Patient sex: M
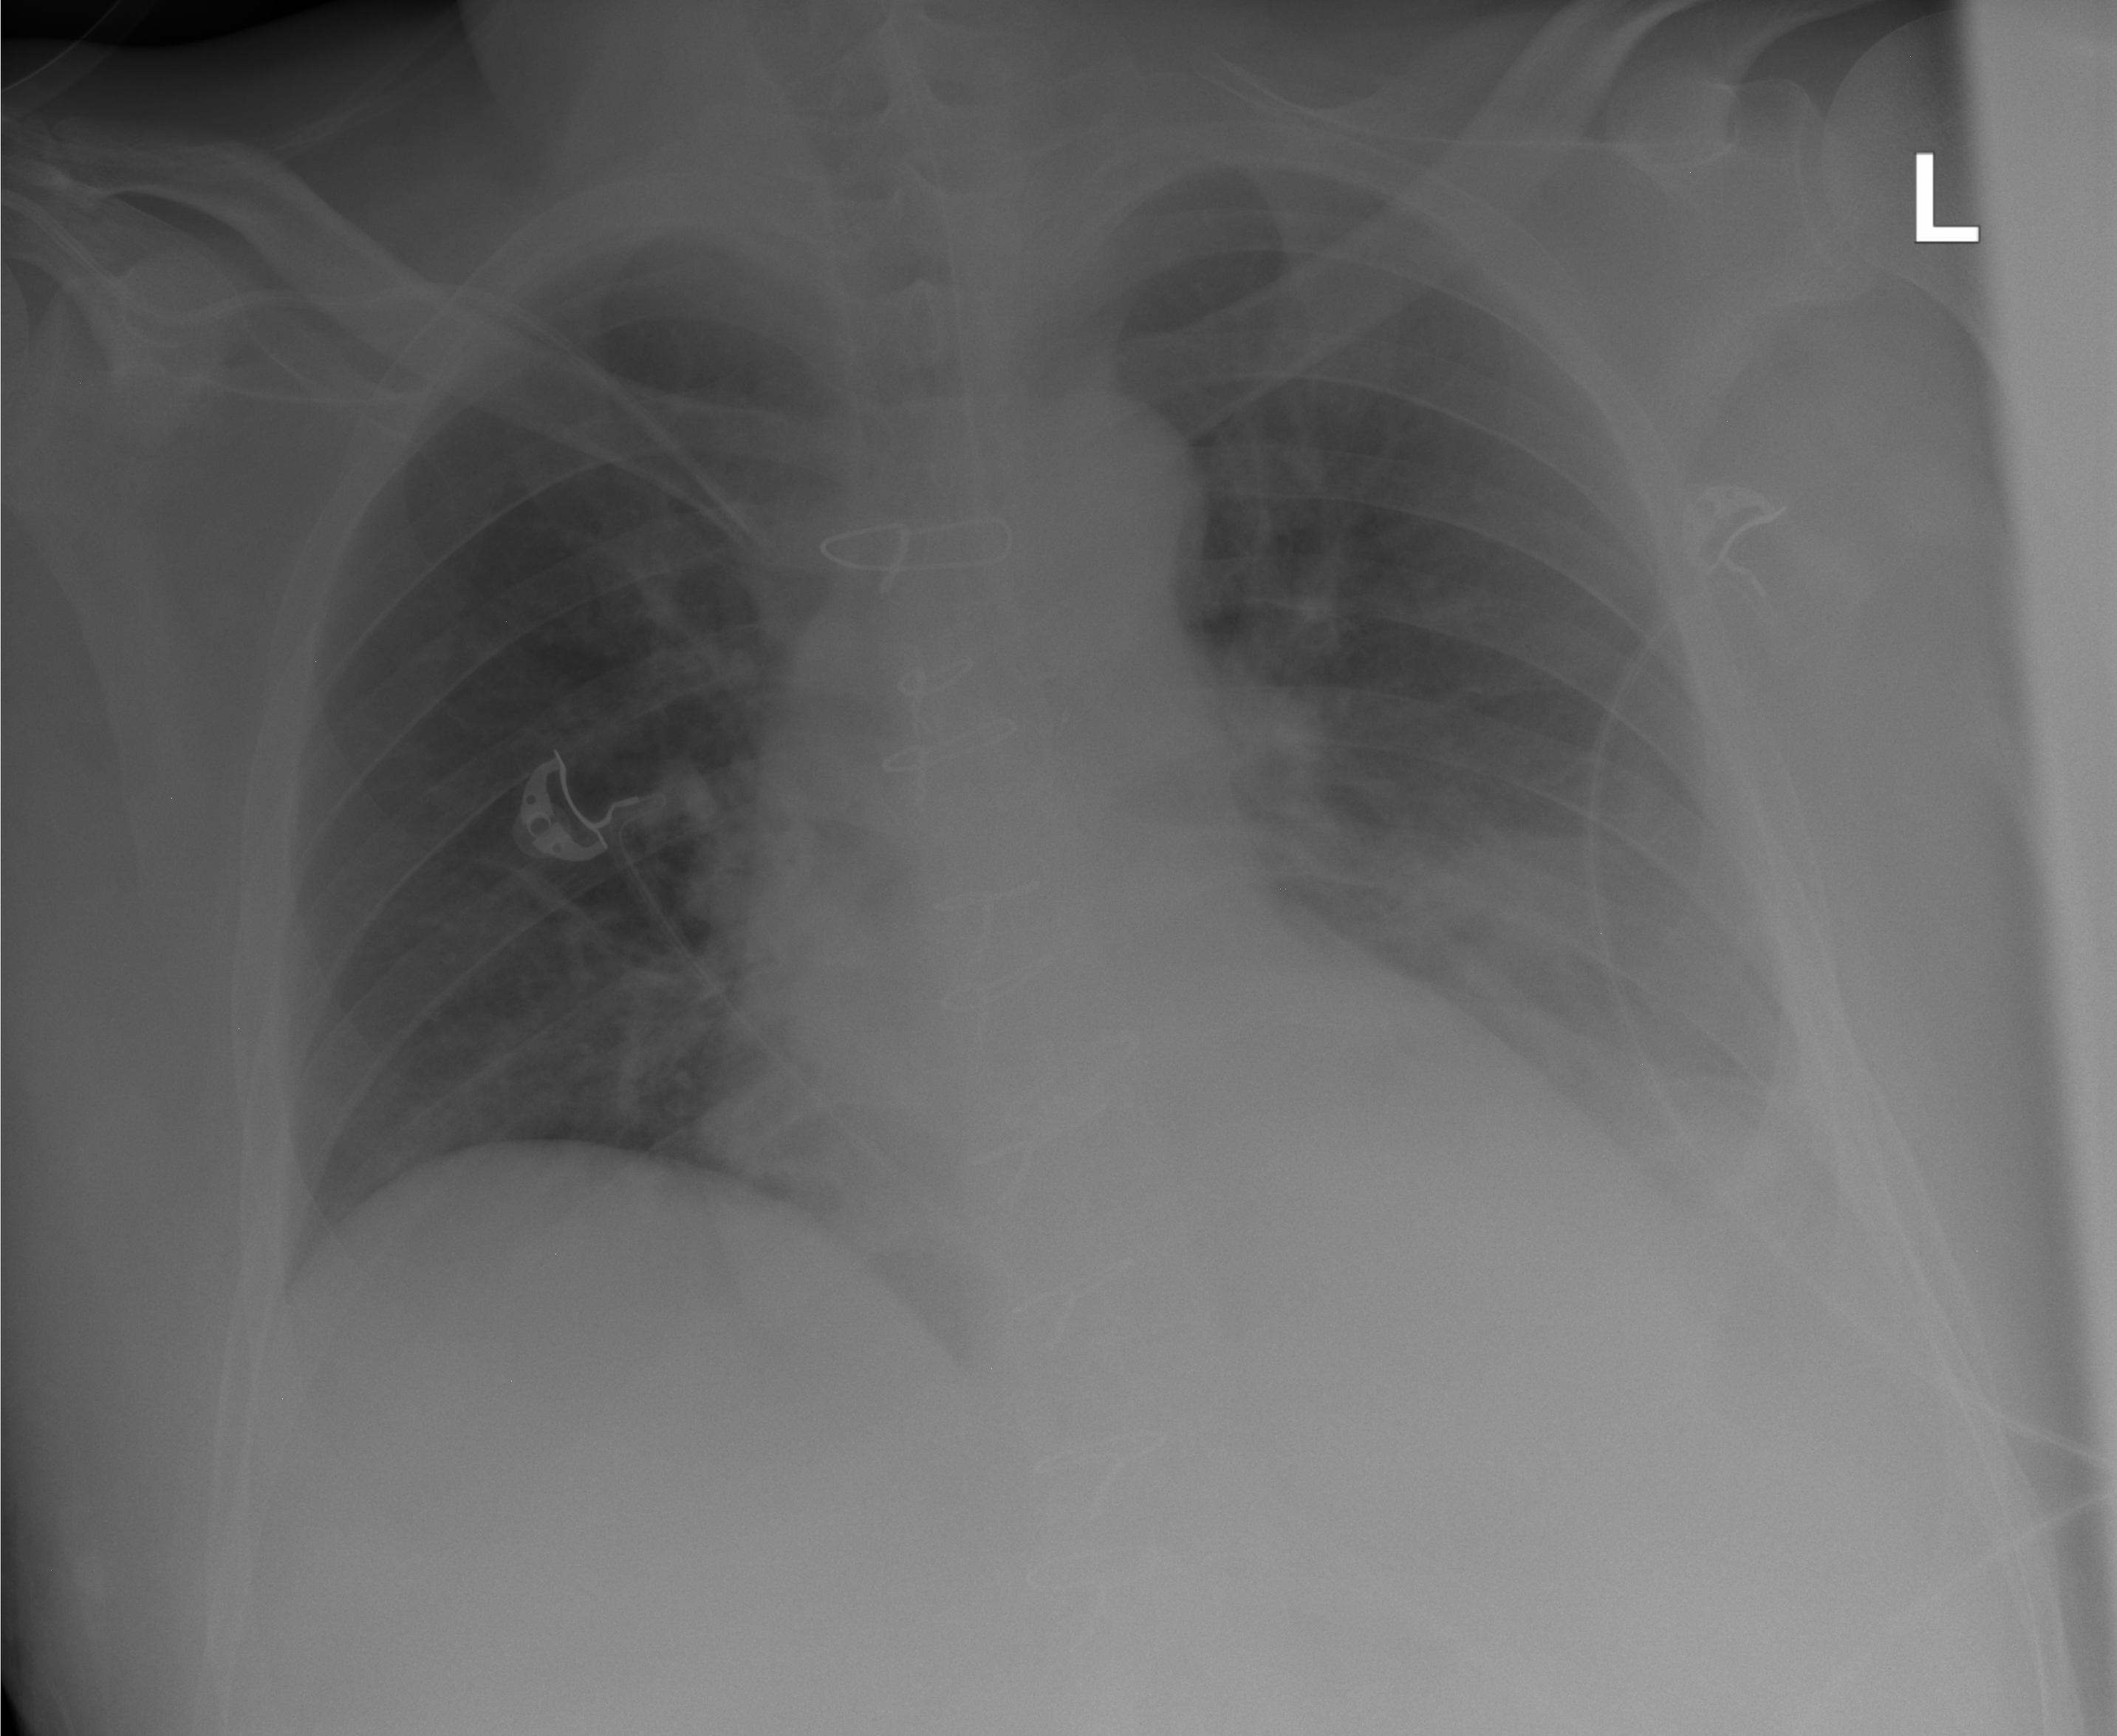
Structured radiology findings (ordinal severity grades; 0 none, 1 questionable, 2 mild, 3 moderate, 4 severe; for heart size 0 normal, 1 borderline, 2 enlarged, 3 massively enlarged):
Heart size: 1
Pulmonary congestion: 2
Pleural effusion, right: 0
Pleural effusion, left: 3
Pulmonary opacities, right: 0
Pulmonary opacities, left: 2
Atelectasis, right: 0
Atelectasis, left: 3